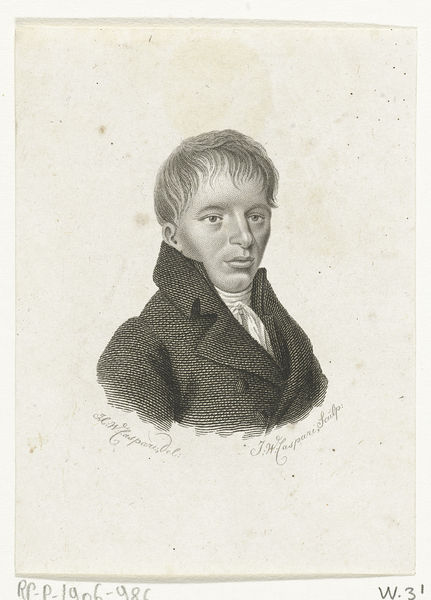
Titel: Portret van Elias Annes Borger
Künstler: Jan Willem Caspari
Standort: Amsterdam
Institution: Rijksmuseum
Schlagwörter: bouche, bouton, homme, manteau, portrait, noir, tete, cheveux, signature, garcon, jeune, echarpe, man, graphic, poet